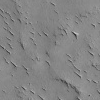
Atmospheric dust classification: not_dusty